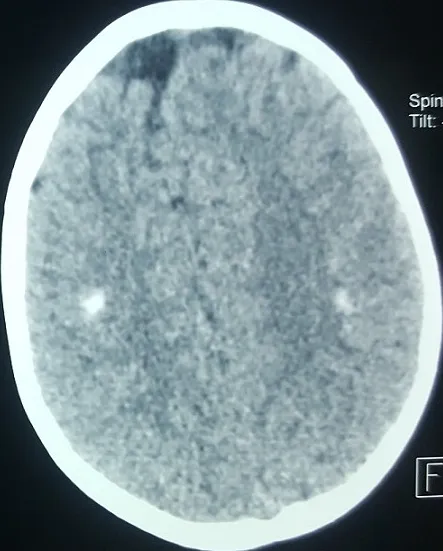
Cranial CT scan demonstrating bilateral supra-tentorial and sub-ependymal and cortical calcifications.
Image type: radiology (ct)